Question: I have 2 mix projects one is called server which publishes factorials to kafka and the other is a consumer who is supposed to solve the factorials, but when i start the consumer it keeps crashing.
server.exs
'''
defmodule Server do
alias KafkaEx.Protocol.Produce.Request
alias KafkaEx.Protocol.CreateTopics.TopicRequest
def create_topic() do
KafkaEx.create_topics([%TopicRequest{topic: "factorials-to-be-calculated", num_partitions: 1, replication_factor: 1}])
end
def delete_topic() do
KafkaEx.delete_topics("factorials-to-be-calculated")
end
def generate_number(max, min \ 0) do
number = :rand.uniform(max - min) + min
message = %KafkaEx.Protocol.Produce.Message{value: Integer.to_string(number)}
IO.puts(number)
request = %{%Request{topic: "factorials-to-be-calculated", required_acks: 1} | messages: [message]}
{:ok, offset} = KafkaEx.produce(request)
end
end
'''
factorial_consumer.exs
'''
defmodule Consumer.FactorialConsumer do
use KafkaEx.GenConsumer
require Logger
alias KafkaEx.Protocol.Fetch.Message
alias KafkaEx.Protocol.Produce.Request
def handle_message_set(message_set, state) do
for %Message{value: message} <- message_set do
Logger.debug(fn -> "message: " <> inspect(message) end)
end
{:async_commit, state}
end
def factorial(0), do: 1
def factorial(n), do: n * factorial(n-1)
end
'''
application.exs (consumer)
'''
defmodule Consumer.Application do
# See https://hexdocs.pm/elixir/Application.html
# for more information on OTP Applications
@moduledoc false
use Application
import Supervisor.Spec
@impl true
def start(_type, _args) do
gen_consumer_impl = Consumer.FactorialConsumer
consumer_group_name = "Factorials"
topic_names = ["factorials-to-be-calculated"]
consumer_group_opts = []
children = [
supervisor(
KafkaEx.ConsumerGroup,
[gen_consumer_impl, consumer_group_name, topic_names, consumer_group_opts]
)
]
# See https://hexdocs.pm/elixir/Supervisor.html
# for other strategies and supported options
opts = [strategy: :one_for_one, name: Consumer.Supervisor]
Supervisor.start_link(children, opts)
end
end
'''
this is the error that i get when running
'iex -S mix run'
Thank you for any help you can offer me

edit:
the link to the library i am using (KafkaEx) <URL>
stacktrace in plaintext:
17:07:13.790 [error] GenServer #PID<0.220.0> terminating
** (CaseClauseError) no case clause matching: {:error, {{:EXIT, {{:case_clause, {:error, {:undef, [{Consumer.FactorialConsumer, :init, ["factorials-to-be-calculated", 0, nil], []}, {KafkaEx.GenConsumer, :init, 1, [file: 'lib/kafka_ex/gen_consumer.ex', line: 545]}, {:gen_server, :init_it, 2, [file: 'gen_server.erl', line: 417]}, {:gen_server, :init_it, 6, [file: 'gen_server.erl', line: 385]}, {:proc_lib, :init_p_do_apply, 3, [file: 'proc_lib.erl', line: 226]}]}}}, [{KafkaEx.GenConsumer.Supervisor, :"-start_workers/3-fun-0-", 3, [file: 'lib/kafka_ex/gen_consumer/supervisor.ex', line: 100]}, {Enum, :"-each/2-lists^foreach/1-0-", 2, [file: 'lib/enum.ex', line: 786]}, {KafkaEx.GenConsumer.Supervisor, :start_workers, 3, [file: 'lib/kafka_ex/gen_consumer/supervisor.ex', line: 99]}, {KafkaEx.GenConsumer.Supervisor, :start_link, 4, [file: 'lib/kafka_ex/gen_consumer/supervisor.ex', line: 57]}, {:supervisor, :do_start_child_i, 3, [file: 'supervisor.erl', line: 385]}, {:supervisor, :do_start_child, 2, [file: 'supervisor.erl', line: 371]}, {:supervisor, :handle_start_child, 2, [file: 'supervisor.erl', line: 677]}, {:supervisor, :handle_call, 3, [file: 'supervisor.erl', line: 426]}]}}, {:child, :undefined, :consumer, {KafkaEx.GenConsumer.Supervisor, :start_link, [{KafkaEx.GenConsumer, Consumer.FactorialConsumer}, "Factorials", [{"factorials-to-be-calculated", 0}], [commit_interval: 1000, generation_id: 224, member_id: "kafka_ex-dee44079-8cae-4432-9926-7d35f7d8c7dd"]]}, :permanent, :infinity, :supervisor, [KafkaEx.GenConsumer.Supervisor]}}}
(kafka_ex 0.11.0) lib/kafka_ex/consumer_group.ex:340: KafkaEx.ConsumerGroup.start_consumer/5
(kafka_ex 0.11.0) lib/kafka_ex/consumer_group/manager.ex:479: KafkaEx.ConsumerGroup.Manager.start_consumer/2
(kafka_ex 0.11.0) lib/kafka_ex/consumer_group/manager.ex:204: KafkaEx.ConsumerGroup.Manager.handle_info/2
(stdlib 3.13.2) gen_server.erl:680: :gen_server.try_dispatch/4
(stdlib 3.13.2) gen_server.erl:756: :gen_server.handle_msg/6
(stdlib 3.13.2) proc_lib.erl:226: :proc_lib.init_p_do_apply/3
Last message: {:EXIT, #PID<0.224.0>, {:shutdown, :rebalance}}
State: %KafkaEx.ConsumerGroup.Manager.State{assignments: [], consumer_module: Consumer.FactorialConsumer, consumer_opts: [commit_interval: 1000], consumer_supervisor_pid: #PID<0.225.0>, gen_consumer_module: KafkaEx.GenConsumer, generation_id: 223, group_name: "Factorials", heartbeat_interval: 1000, heartbeat_timer: #PID<0.224.0>, leader_id: "kafka_ex-dee44079-8cae-4432-9926-7d35f7d8c7dd", member_id: "kafka_ex-dee44079-8cae-4432-9926-7d35f7d8c7dd", members: nil, partition_assignment_callback: &KafkaEx.ConsumerGroup.PartitionAssignment.round_robin/2, session_timeout: 30000, session_timeout_padding: 10000, supervisor_pid: #PID<0.219.0>, topics: ["factorials-to-be-calculated"], worker_name: #PID<0.221.0>}
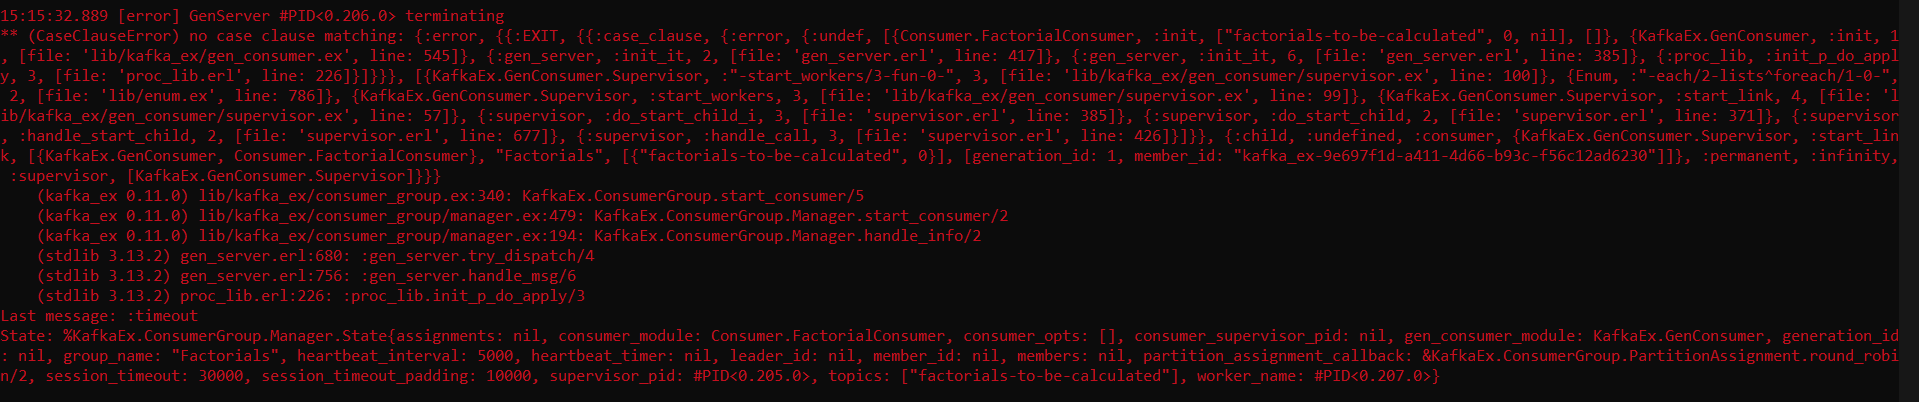
Answer: I just fixed it by creating a new mix project